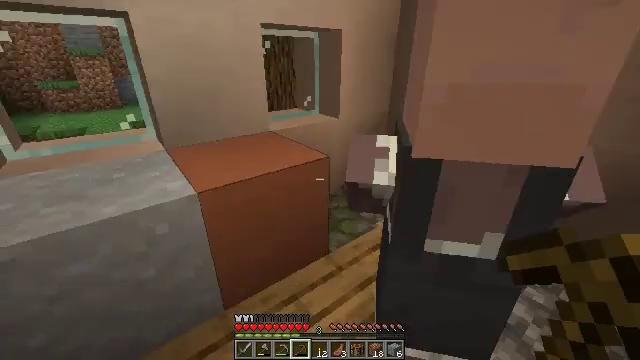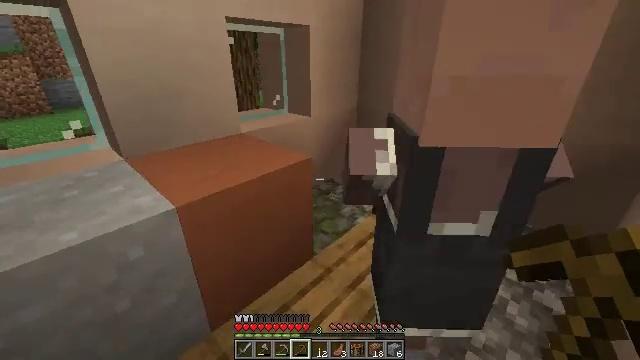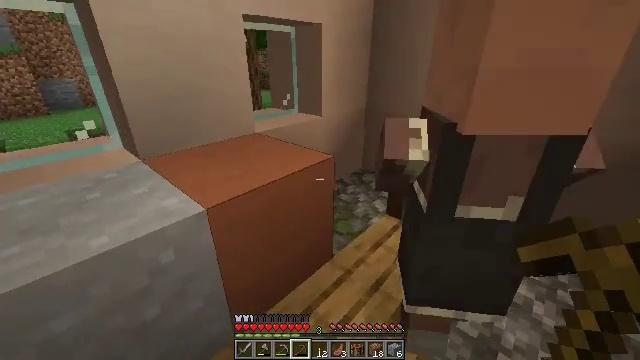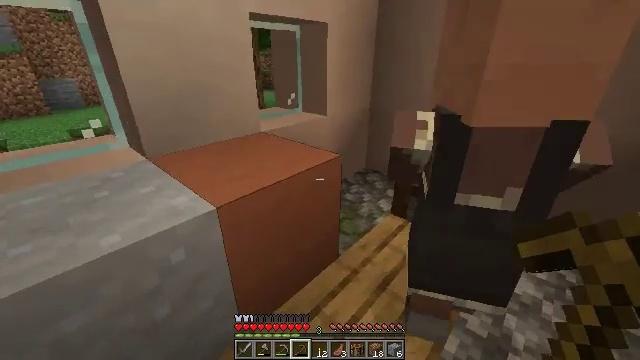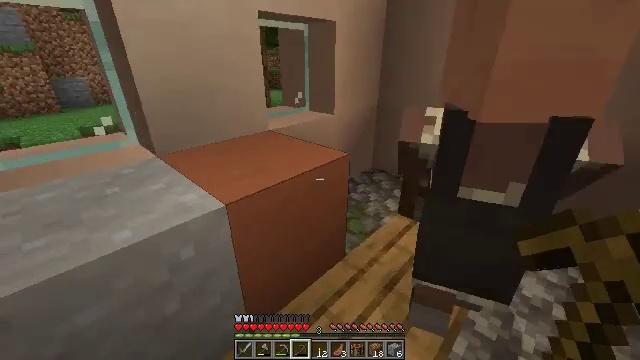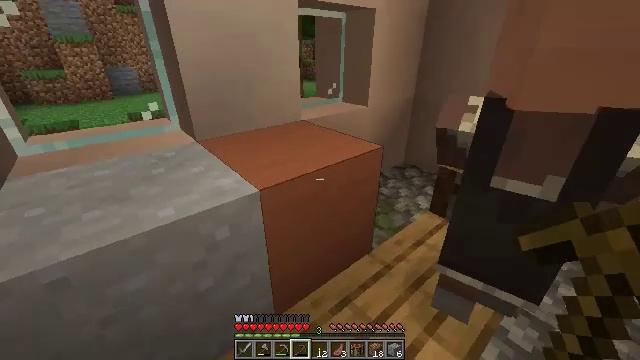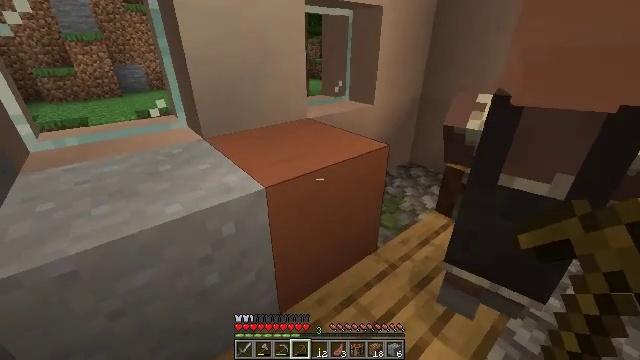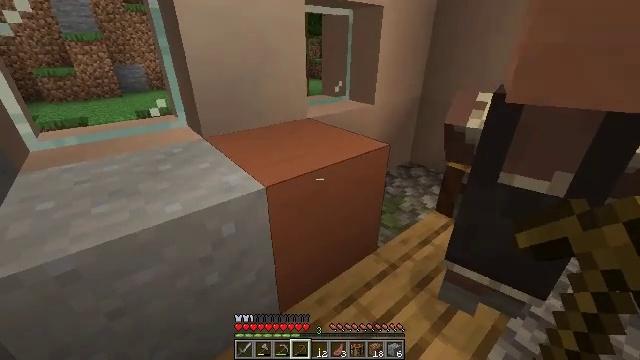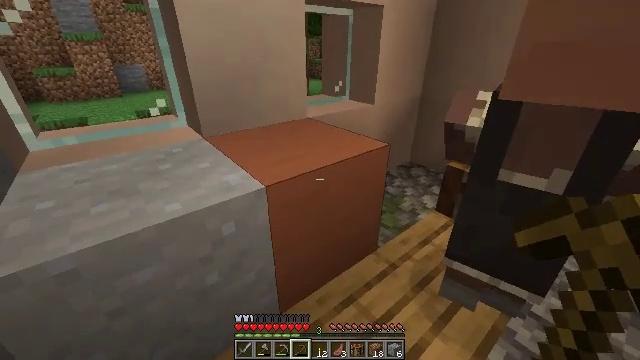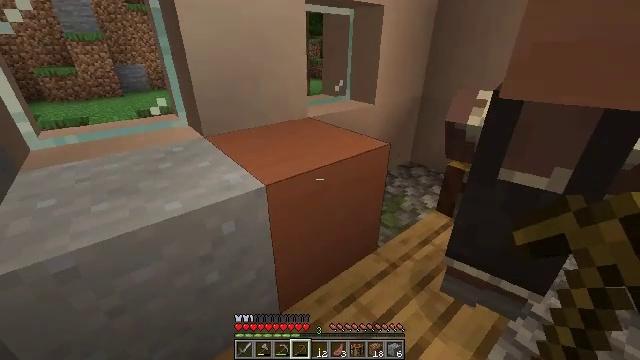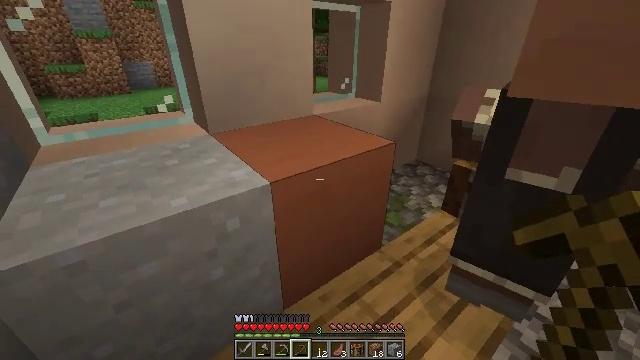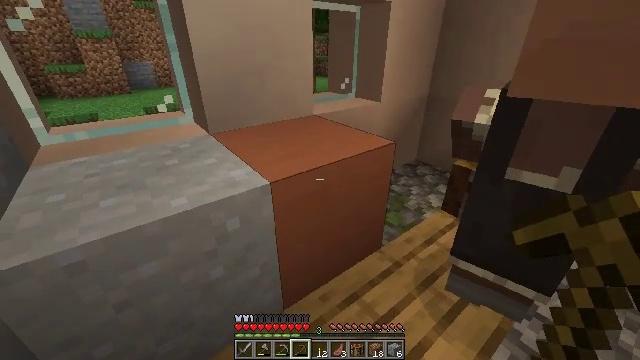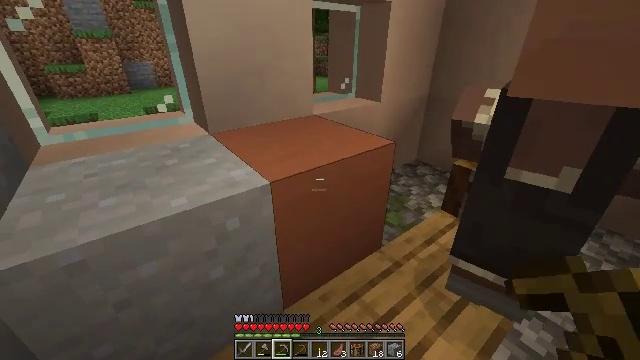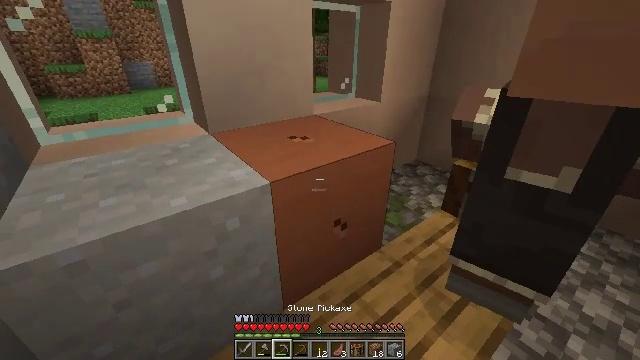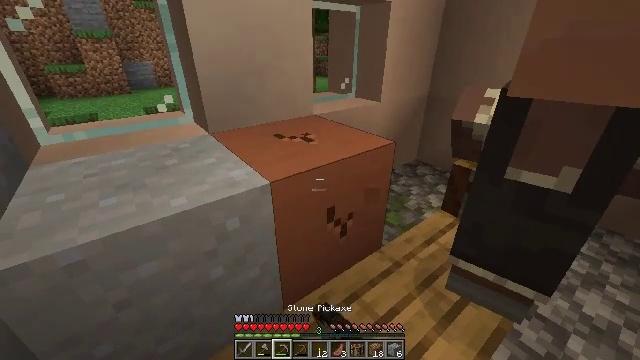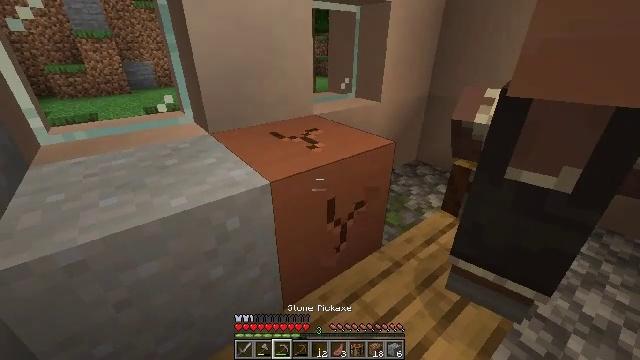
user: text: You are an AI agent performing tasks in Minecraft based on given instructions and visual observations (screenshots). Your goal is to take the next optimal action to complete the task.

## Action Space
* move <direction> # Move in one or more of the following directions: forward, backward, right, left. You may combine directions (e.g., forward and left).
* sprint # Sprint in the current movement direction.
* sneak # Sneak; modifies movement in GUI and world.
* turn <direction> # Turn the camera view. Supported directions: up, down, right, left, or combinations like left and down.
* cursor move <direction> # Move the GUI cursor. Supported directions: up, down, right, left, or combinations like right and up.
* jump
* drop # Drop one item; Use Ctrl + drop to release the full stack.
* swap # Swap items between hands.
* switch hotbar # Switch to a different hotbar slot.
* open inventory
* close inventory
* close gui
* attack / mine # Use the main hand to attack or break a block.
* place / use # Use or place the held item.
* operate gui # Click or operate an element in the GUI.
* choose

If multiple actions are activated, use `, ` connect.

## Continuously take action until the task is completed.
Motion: motion action
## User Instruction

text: Dig up the terracotta.
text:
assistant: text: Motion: move left, turn right
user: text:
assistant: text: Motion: no_op
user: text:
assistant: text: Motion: no_op
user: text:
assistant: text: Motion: turn left
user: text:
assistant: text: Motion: turn left and down
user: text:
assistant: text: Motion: turn left
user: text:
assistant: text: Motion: no_op
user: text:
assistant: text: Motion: no_op
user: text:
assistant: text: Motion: no_op
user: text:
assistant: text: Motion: turn left
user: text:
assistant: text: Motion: no_op
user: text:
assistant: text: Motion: switch to hotbar 3
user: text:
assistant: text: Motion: attack / mine, switch to hotbar 3
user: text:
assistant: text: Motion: attack / mine
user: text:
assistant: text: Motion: attack / mine
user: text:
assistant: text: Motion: attack / mine
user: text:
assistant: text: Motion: attack / mine
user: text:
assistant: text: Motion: attack / mine
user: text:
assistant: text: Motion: attack / mine
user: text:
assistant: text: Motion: attack / mine
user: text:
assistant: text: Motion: attack / mine
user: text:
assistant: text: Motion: attack / mine
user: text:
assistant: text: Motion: attack / mine
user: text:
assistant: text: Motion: attack / mine
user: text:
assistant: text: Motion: turn left and down, attack / mine
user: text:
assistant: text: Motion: turn left and down, attack / mine
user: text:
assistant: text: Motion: attack / mine